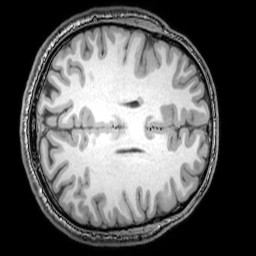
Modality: T1w
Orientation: axial
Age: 23
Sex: male
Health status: healthy
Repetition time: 0.081 s
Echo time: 0.037 s